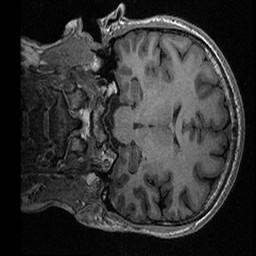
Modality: T1w
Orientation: coronal
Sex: male
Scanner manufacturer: ge
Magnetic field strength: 3 T
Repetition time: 0.0064 s
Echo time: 0.00281 s